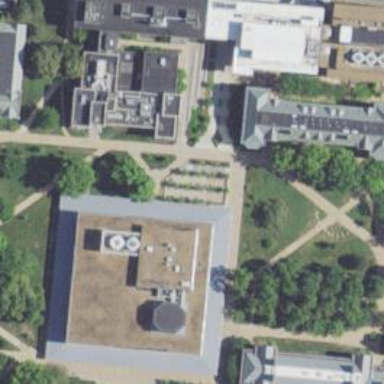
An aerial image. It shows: Building that serves as library.